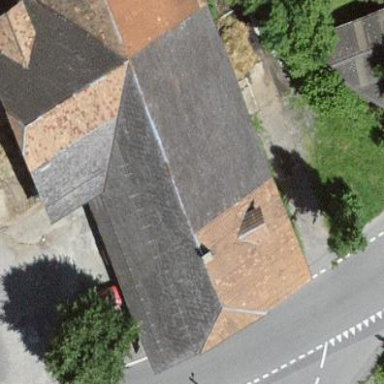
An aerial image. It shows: Farm building.